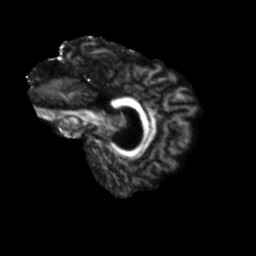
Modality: FA
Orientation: sagittal
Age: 76
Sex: female
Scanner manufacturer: siemens
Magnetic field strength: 3 T
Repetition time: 5.47 s
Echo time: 0.0854 s